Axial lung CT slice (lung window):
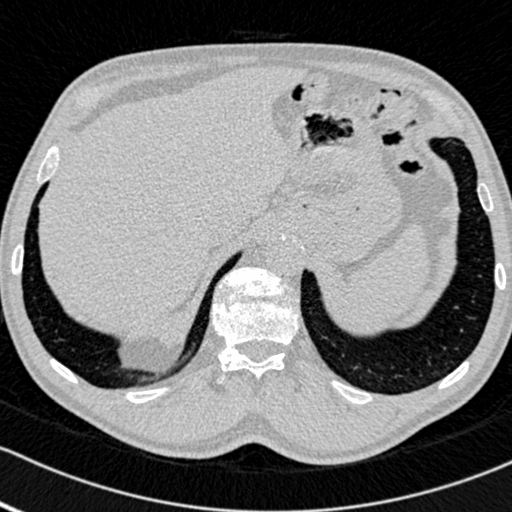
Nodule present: no